Field crop: tomato
Growth stage: 1
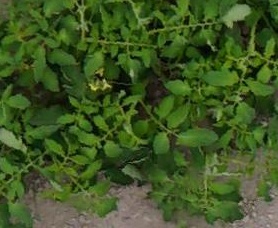
Species: tomato